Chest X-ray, AP view. Patient: 43 years old, sex M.
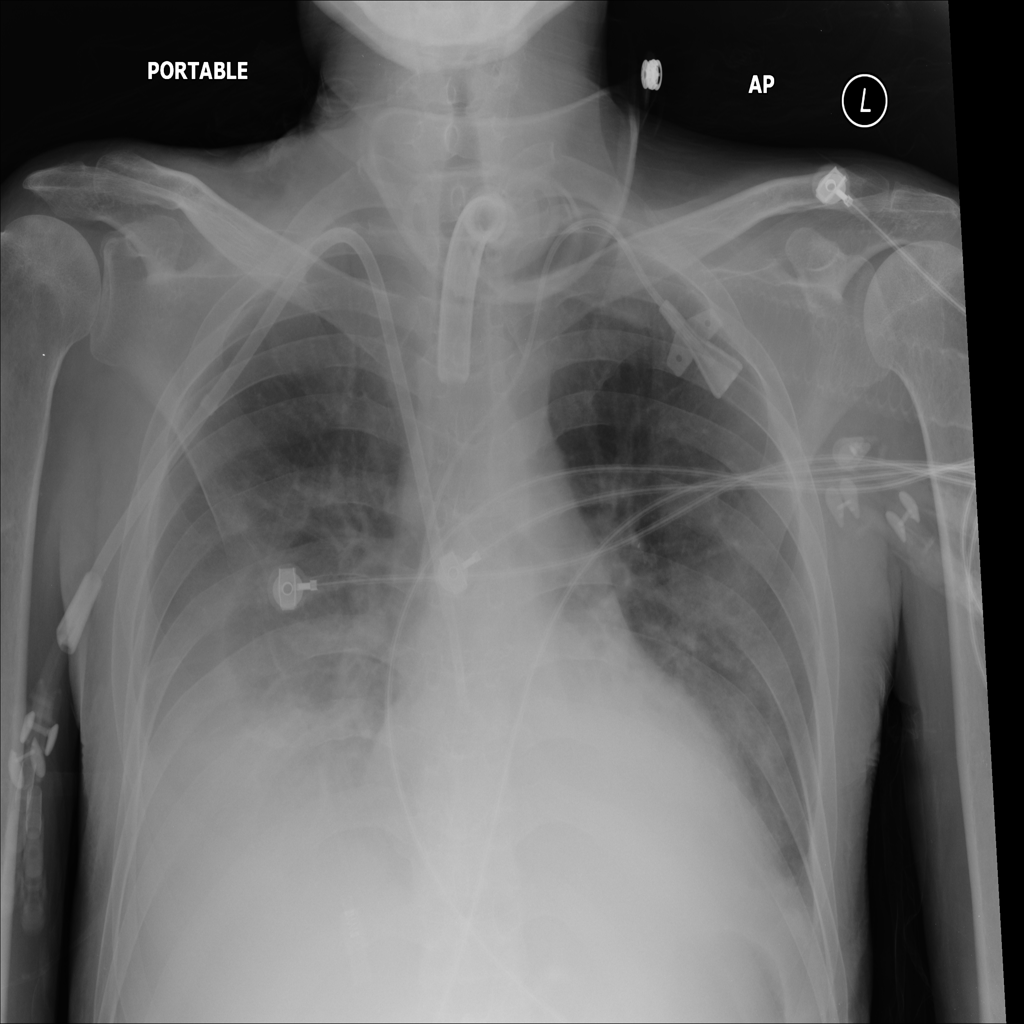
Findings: No Finding